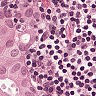
Metastatic tissue present: yes